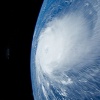
Label: cloud